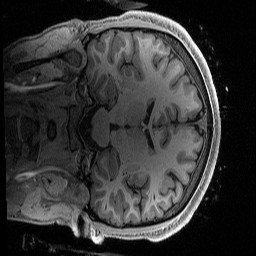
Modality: T1w
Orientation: coronal
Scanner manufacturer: siemens
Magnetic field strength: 3 T
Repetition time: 2.5 s
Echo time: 0.0029 s